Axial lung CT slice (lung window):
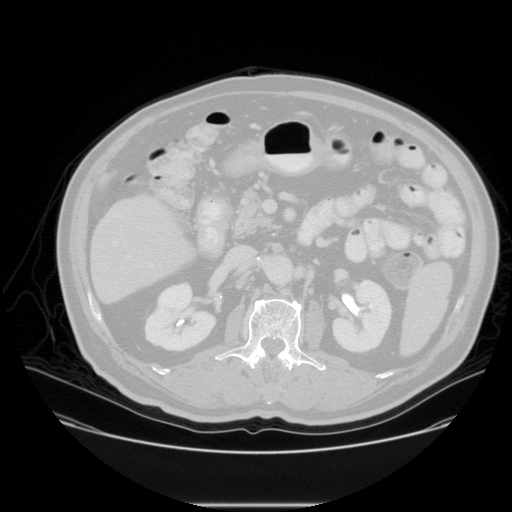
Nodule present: no